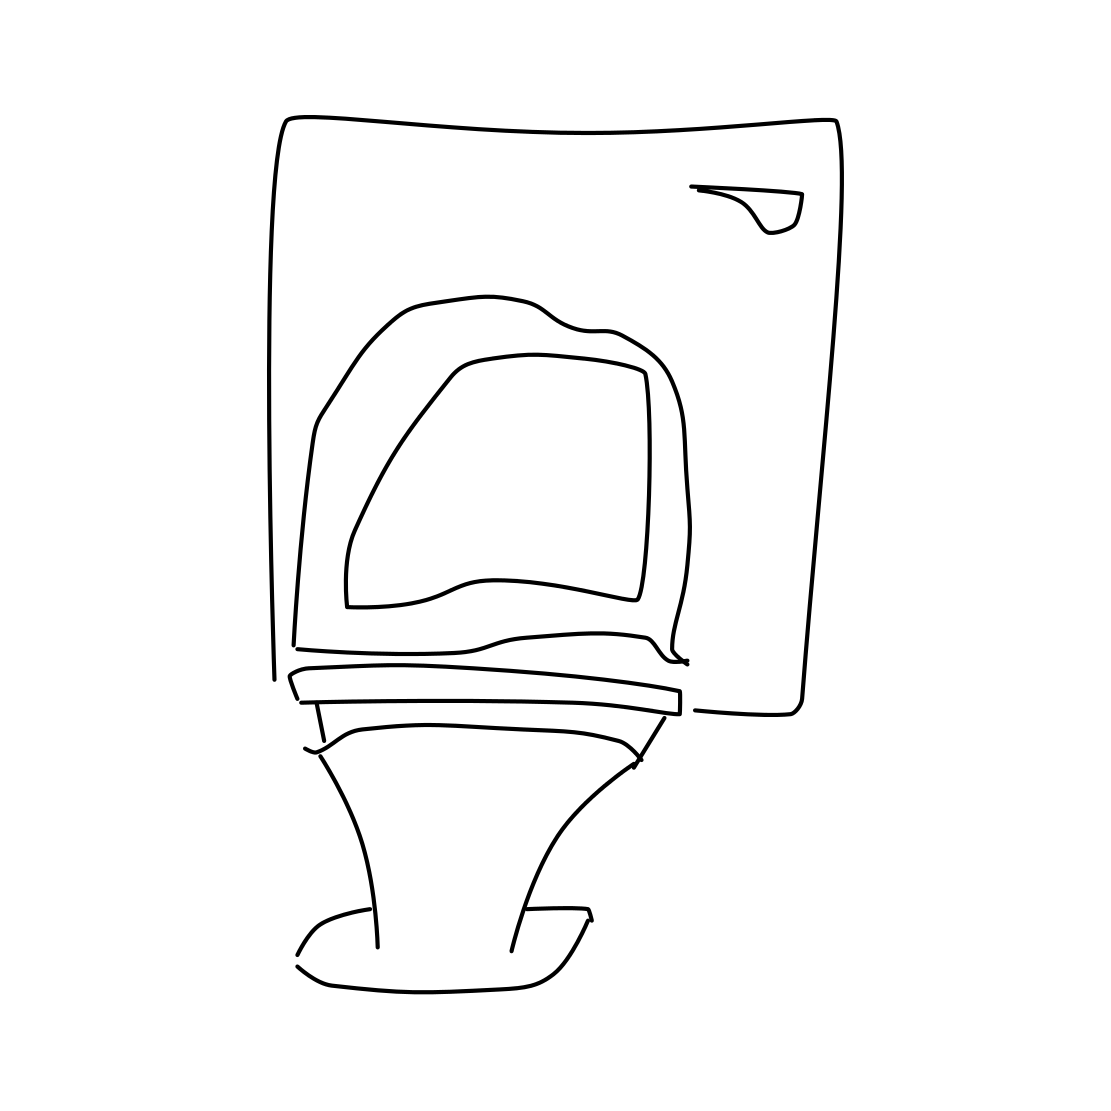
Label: toilet